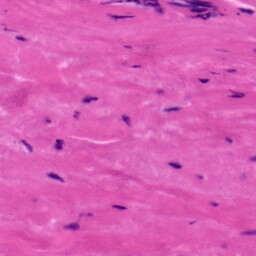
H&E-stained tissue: Tonsil